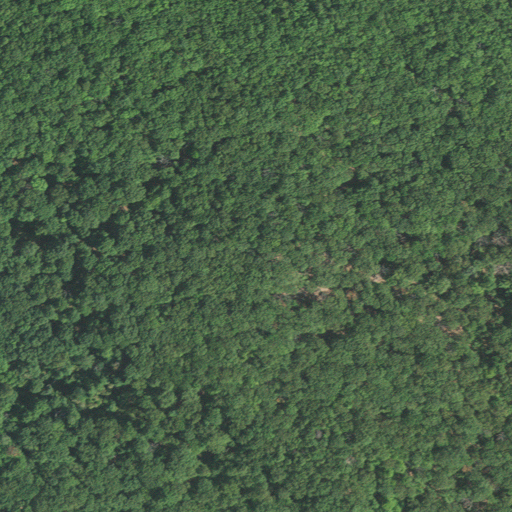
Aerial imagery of mountain in West Virginia named Dillons Mountain containing deciduous forest, mixed forest, and evergreen forest